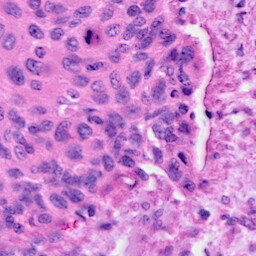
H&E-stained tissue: Cervix